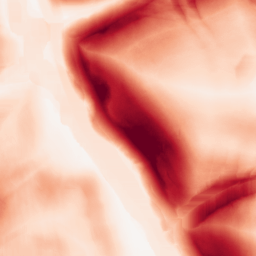
Category: morphological
Decomposition family: morphological_square
Decomposition parameters: operation: gradient
size: 20
Upsampling method: quadratic
Upsampling parameters: scale: 4
Upsampling scale: 4